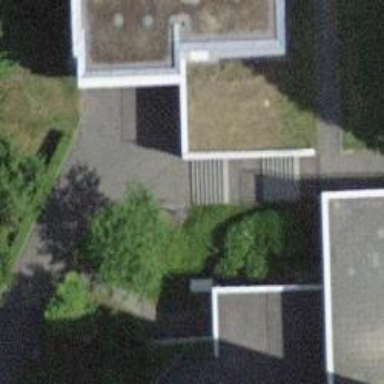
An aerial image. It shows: Set of steps on the road.